Question: I am rendering a 3D human head using three.js and <URL>:
'''
let renderer, camera, scene, head, light, projectiles;
new THREE.OBJLoader().load(objUrl, initialize);
function initialize(obj) {
renderer = new THREE.WebGLRenderer({ alpha: true, antialias: true });
renderer.setSize(window.innerWidth, window.innerHeight);
document.body.appendChild(renderer.domElement);
camera = new THREE.PerspectiveCamera(55, window.innerWidth / window.innerHeight);
scene = new THREE.Scene();
head = obj.clone();
head.children.forEach(child => child.material = new THREE.MeshPhongMaterial({ color: "#ffc700" }));
head.position.y = -34;
head.position.z = -110;
scene.add(head);
light = new THREE.SpotLight();
light.target = head;
scene.add(light);
projectiles = [];
window.addEventListener("mousedown", createProjectile, false);
animate();
}
function animate() {
head.rotation.y += THREE.Math.degToRad(1);
projectiles.forEach(updateProjectile);
requestAnimationFrame(animate);
renderer.render(scene, camera);
}
function createProjectile() {
let projectile = new THREE.Mesh();
projectile.material = new THREE.MeshToonMaterial({ color: "#ff0000" });
projectile.geometry = new THREE.SphereGeometry(3, 20, 20);
projectile.position.copy(getMouthPosition());
scene.add(projectile);
projectiles.push(projectile);
}
function updateProjectile(projectile) {
// TODO: Move projectile in the direction the mouth was facing when projectile was first created.
projectile.position.x += 2;
}
function getMouthPosition() {
// TODO: Determine the world position of the mouth.
let box = new THREE.Box3().setFromObject(head);
return box.getCenter();
}
'''
'''
body {
width: 100%;
height: 100%;
margin: 0;
padding: 0;
border: 0;
}
canvas {
display: block;
}
'''
'''
<script src="https://cdnjs.cloudflare.com/ajax/libs/three.js/86/three.js">
</script>
<script src="https://wzrd.in/standalone/three-obj-loader@1.1.3">
</script>
<script>
threeObjLoader(THREE);
objUrl = "https://cdn.rawgit.com/mrdoob/three.js/f32fc45/examples/obj/walt/WaltHead.obj";
</script>
'''
When the mouse is clicked, I want to "shoot" a projectile/bullet from the rotating head's mouth. But as you can see from the 'TODO' comments in the code, there are two functions I don't know how to implement: 'getMouthPosition()' and 'updateProjectile()'.
For 'getMouthPosition()', I want to determine the current position of the mouth and spawn the projectile at this location (ideally, just in front of the mouth).
For 'updateProjectile()', I want to move the projectile in the direction the head was facing at the time when the projectile was first created, like this:

If someone could shed light on how to write these functions, that would be great. Thanks.
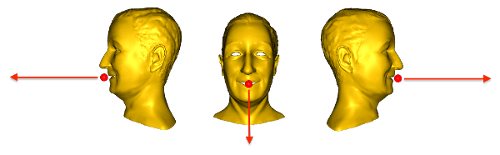
Answer: Look. Somehow you'll get where the mouth locates (in coordinates of the 'head' group it locates at about '[0, 25, 20]'). Then, to get position of the mouth of the spinning head, you can use '.localToWorld(v)' method, like so:
'''
head.localToWorld(mouthPosition.copy(spawnPoint.position));
'''
'spawnPoint' is a "helper" object to indicate where our spawn point is.
Further, you have to know where your head points at. You can get it with another method '.getWorldDirection()' of the 'head' object.
Concluding all of this: you know position of the head's mouth, you know its direction, thus you can cast a projectile, using those values.
'''
let renderer, camera, scene, head, light, projectiles, spawnPoint, clock = new THREE.Clock(), delta = 0;
new THREE.OBJLoader().load(objUrl, initialize);
function initialize(obj) {
renderer = new THREE.WebGLRenderer({ alpha: true, antialias: true });
renderer.setSize(window.innerWidth, window.innerHeight);
document.body.appendChild(renderer.domElement);
camera = new THREE.PerspectiveCamera(55, window.innerWidth / window.innerHeight);
scene = new THREE.Scene();
head = obj.clone();
head.children.forEach(child => child.material = new THREE.MeshPhongMaterial({ color: Math.random() * 0xffffff }));
head.position.y = -34;
head.position.z = -110;
scene.add(head);
light = new THREE.SpotLight();
light.target = head;
scene.add(light);
spawnPoint = new THREE.Mesh(new THREE.SphereGeometry(1, 4, 2), new THREE.MeshBasicMaterial({color: "red", wireframe: true}));
spawnPoint.position.set(0, 25, 20);
head.add(spawnPoint);
projectiles = [];
window.addEventListener("mousedown", event => { createProjectile(); }, false);
animate();
}
function animate() {
delta = clock.getDelta();
requestAnimationFrame(animate);
head.rotation.y += THREE.Math.degToRad(20) * delta;
projectiles.forEach(p => {
p.position.addScaledVector(p.userData.direction, p.userData.speed * delta);
});
renderer.render(scene, camera);
}
function createProjectile() {
let projectile = new THREE.Mesh();
projectile.material = new THREE.MeshToonMaterial({ color: 0xff0000 });
projectile.geometry = new THREE.SphereGeometry(3, 16, 12);
let pos = getMouthPosition();
console.log("pos", pos);
projectile.position.copy(pos);
projectile.userData.direction = new THREE.Vector3().copy(head.getWorldDirection().normalize());
console.log(projectile.userData.direction);
projectile.userData.speed = 50;
scene.add(projectile);
projectiles.push(projectile);
console.log(projectiles);
}
function getMouthPosition() {
let mouthPosition = new THREE.Vector3();
console.log("spawnPoint", spawnPoint);
head.localToWorld(mouthPosition.copy(spawnPoint.position));
console.log("mouthPosition", mouthPosition);
return mouthPosition;
}
'''
'''
body {
width: 100%;
height: 100%;
margin: 0;
padding: 0;
border: 0;
}
canvas {
display: block;
}
'''
'''
<script src="https://cdnjs.cloudflare.com/ajax/libs/three.js/86/three.js">
</script>
<script src="https://wzrd.in/standalone/three-obj-loader@1.1.3">
</script>
<script>
threeObjLoader(THREE);
objUrl = "https://cdn.rawgit.com/mrdoob/three.js/f32fc45/examples/obj/walt/WaltHead.obj";
</script>
'''